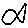
Label: fish